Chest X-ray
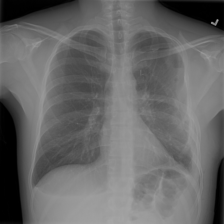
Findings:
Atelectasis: negative
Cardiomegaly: negative
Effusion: negative
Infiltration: negative
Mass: negative
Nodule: negative
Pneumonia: negative
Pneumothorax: negative
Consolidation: negative
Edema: negative
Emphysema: negative
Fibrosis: negative
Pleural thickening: negative
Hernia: negative